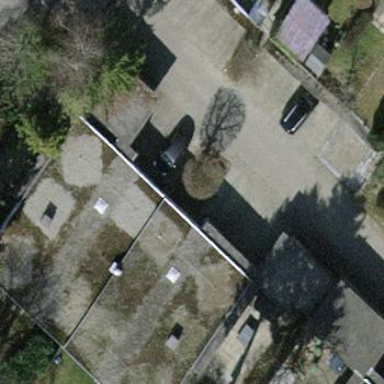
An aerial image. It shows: Terrace building.